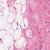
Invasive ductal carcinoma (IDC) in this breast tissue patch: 0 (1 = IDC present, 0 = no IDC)